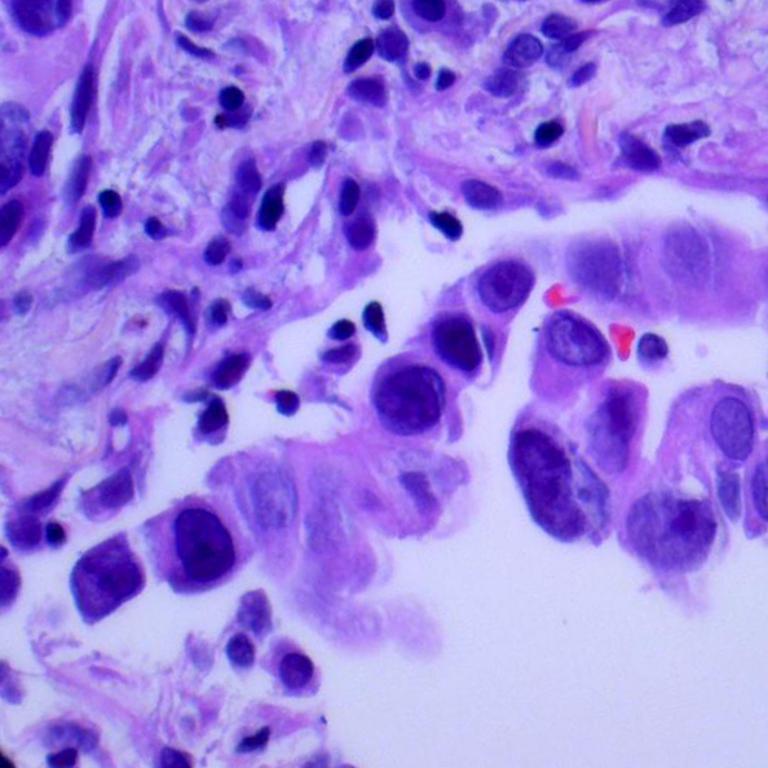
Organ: lung
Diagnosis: adenocarcinomas